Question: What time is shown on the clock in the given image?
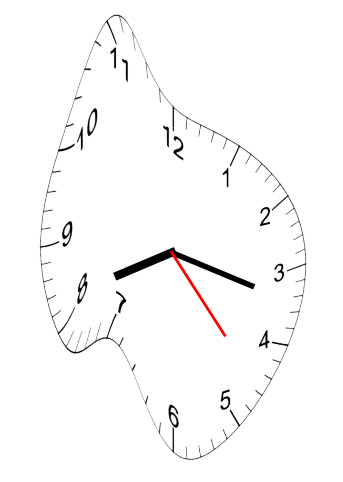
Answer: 08:17:23